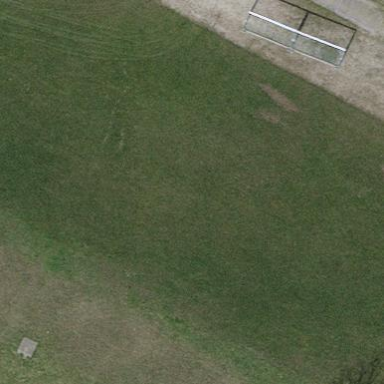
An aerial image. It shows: Soccer pitch with grass surface for leisure land.